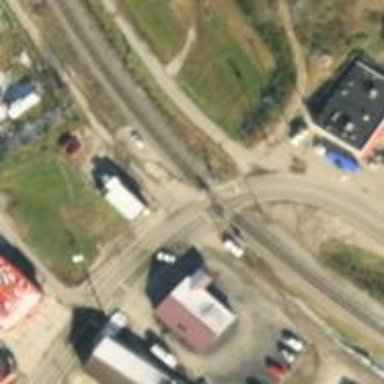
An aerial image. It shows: Level crossing along the railway.